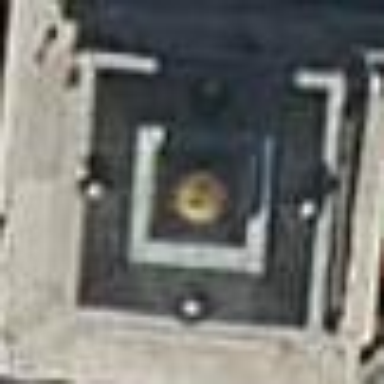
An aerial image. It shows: Pyramidal bell tower which is man-made structure.